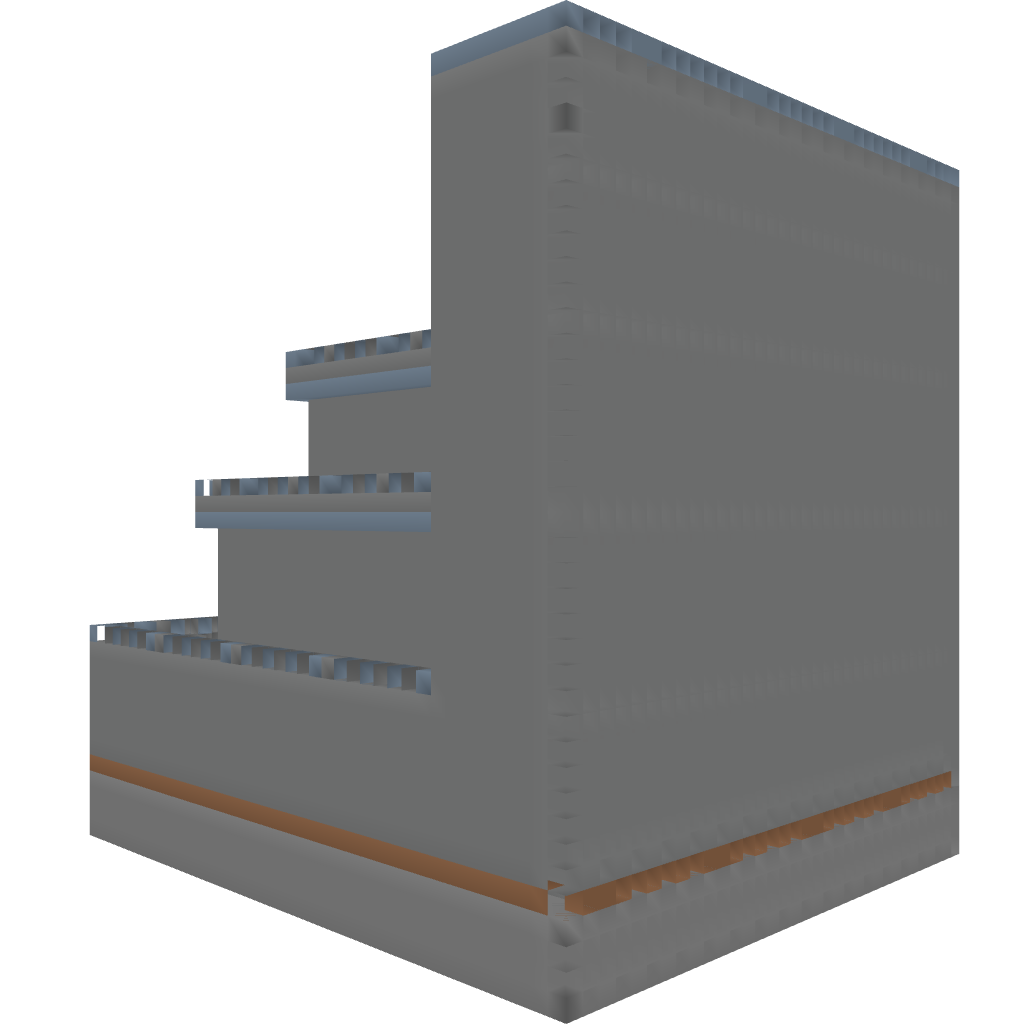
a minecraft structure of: City Capital Fortress